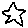
Label: star